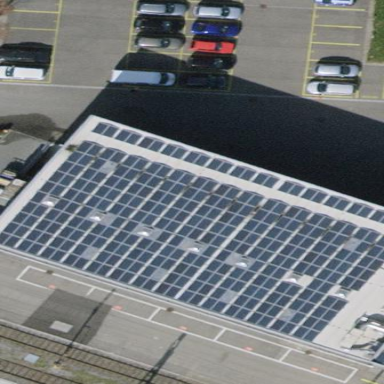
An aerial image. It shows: Solar power generator utilizing photovoltaic technology with solar photovoltaic panels.